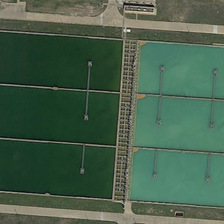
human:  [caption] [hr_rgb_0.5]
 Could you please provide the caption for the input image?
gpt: six rectangular ponds are near roads and green meadows .

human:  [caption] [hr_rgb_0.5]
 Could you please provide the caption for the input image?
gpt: six rectangular ponds are near roads and green meadows .

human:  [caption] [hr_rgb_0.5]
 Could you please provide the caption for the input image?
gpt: six rectangular ponds are near roads and green meadows .

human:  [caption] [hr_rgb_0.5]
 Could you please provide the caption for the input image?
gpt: six rectangular ponds are near roads and green meadows .

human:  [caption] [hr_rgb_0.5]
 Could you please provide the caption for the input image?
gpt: six rectangular ponds are near roads and green meadows .